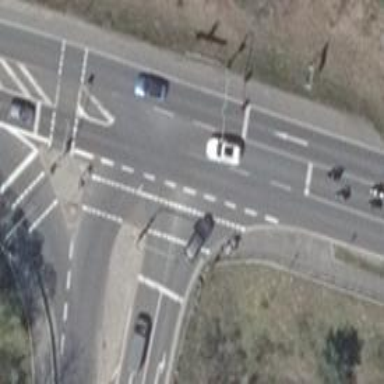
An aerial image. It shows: Road with traffic signals.